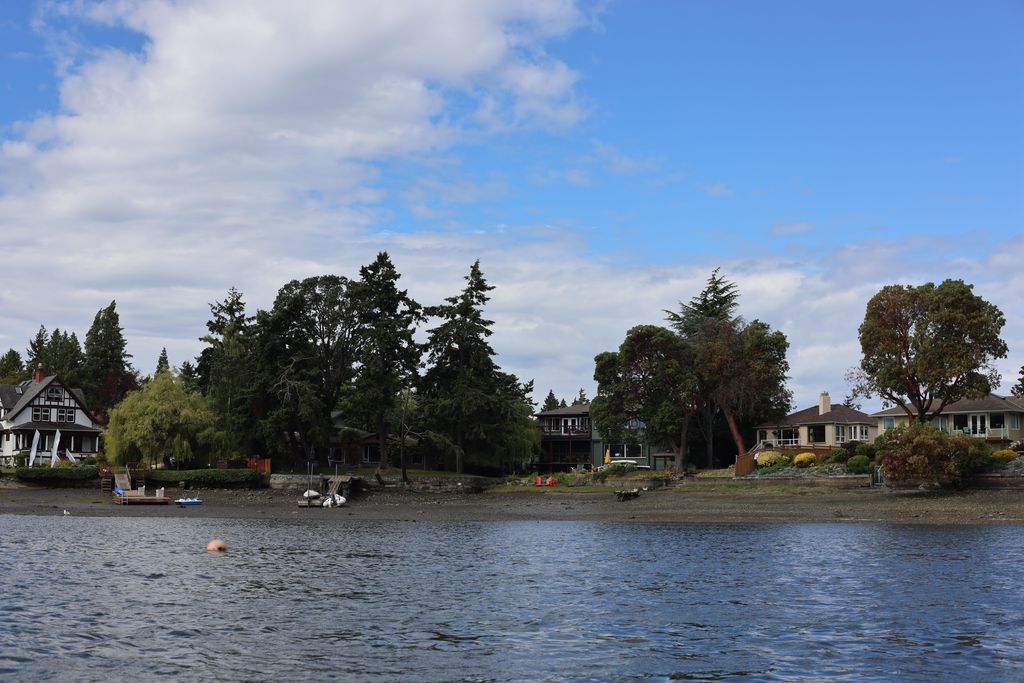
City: victoria